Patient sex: M
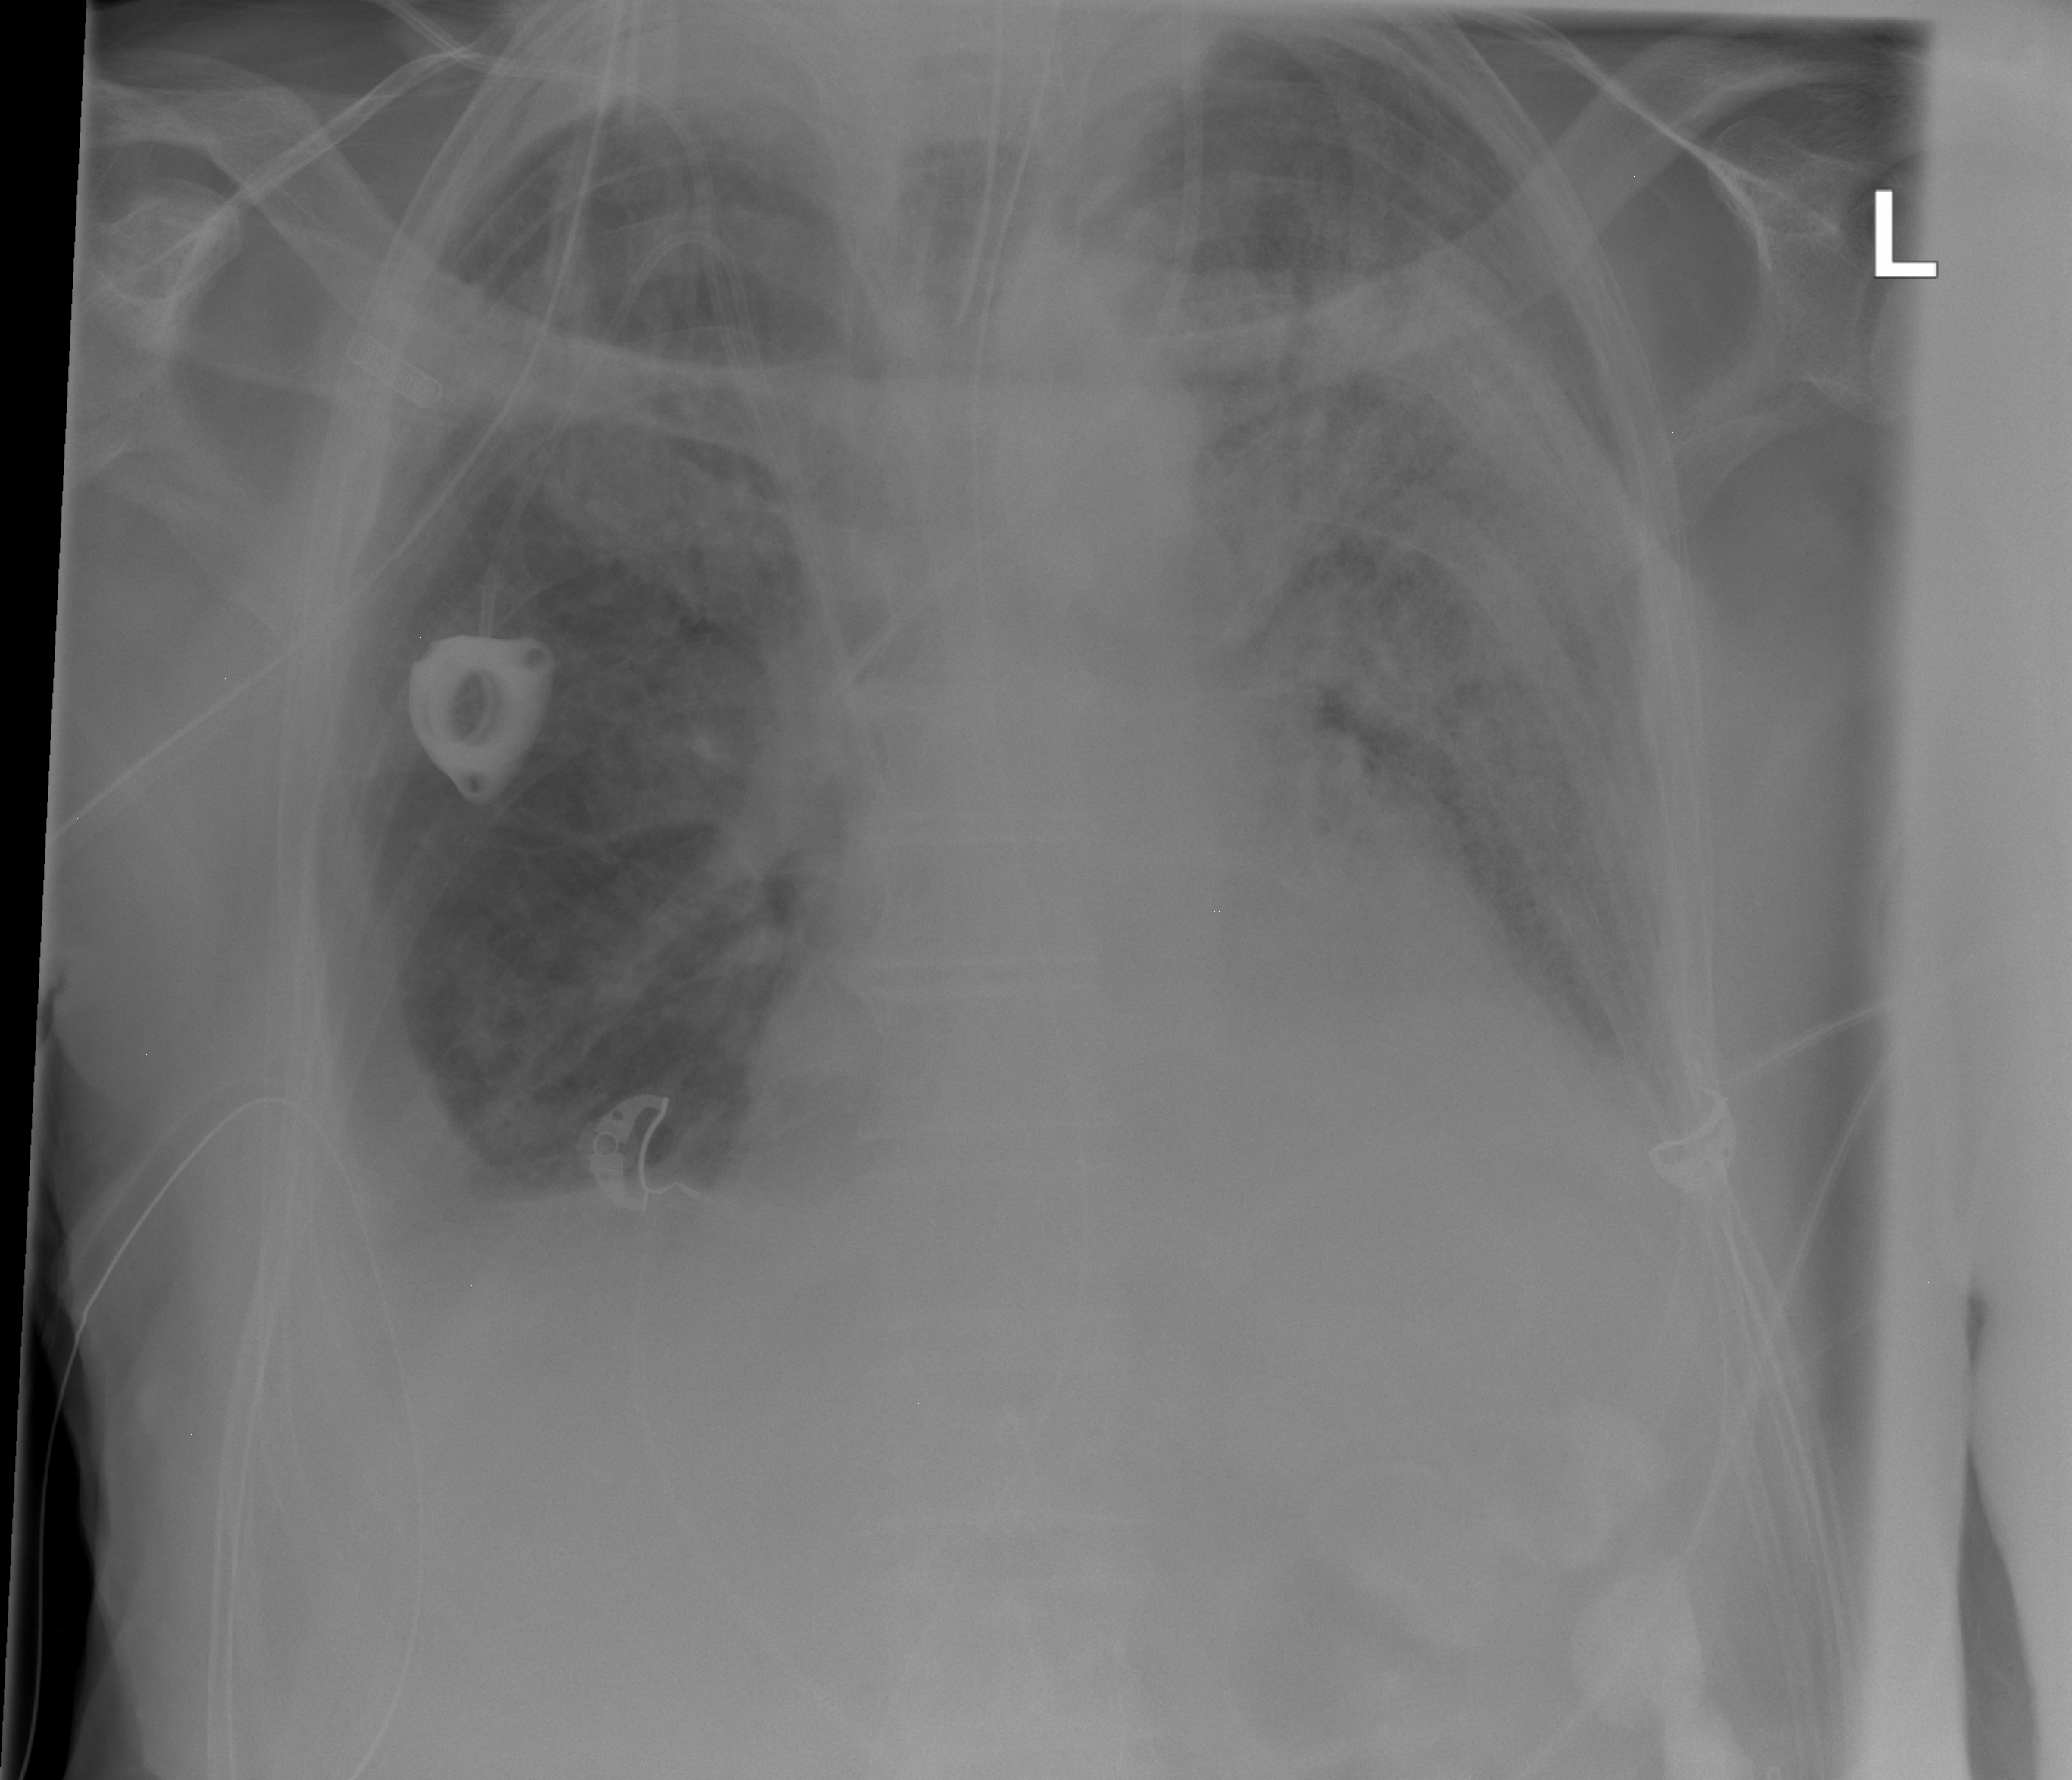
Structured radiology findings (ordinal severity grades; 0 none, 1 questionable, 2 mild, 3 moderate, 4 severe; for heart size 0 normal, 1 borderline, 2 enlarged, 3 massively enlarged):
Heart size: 1
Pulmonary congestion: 0
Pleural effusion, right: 2
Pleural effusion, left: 2
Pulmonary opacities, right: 1
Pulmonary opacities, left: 3
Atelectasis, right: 2
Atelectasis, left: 2